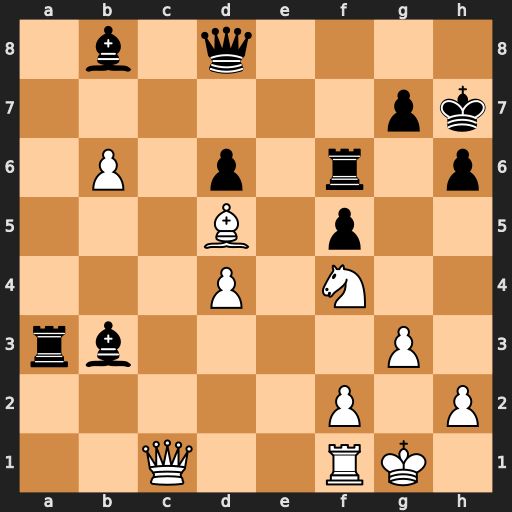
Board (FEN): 1b1q4/6pk/1P1p1r1p/3B1p2/3P1N2/rb4P1/5P1P/2Q2RK1
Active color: w
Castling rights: -
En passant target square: -
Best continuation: Qxa3 Bxd5 Nxd5